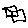
Label: square